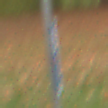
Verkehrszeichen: SackgasseFussgaengerDurchlaessig
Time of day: Midday
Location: Outdoor (Nature)
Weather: Overcast
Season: Autumn
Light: Natural